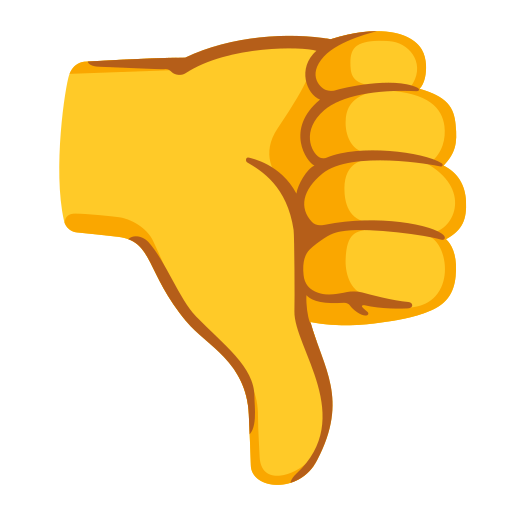
Emoji: 👎